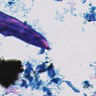
Metastatic tissue present: no